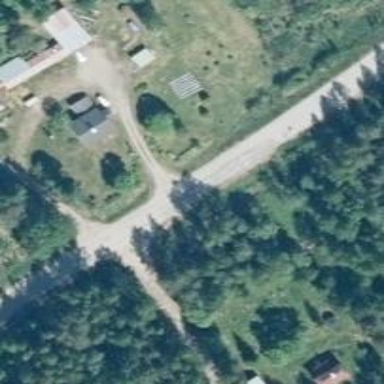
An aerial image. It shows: View of road.